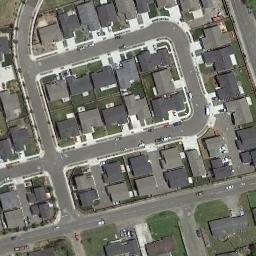
Label: residential